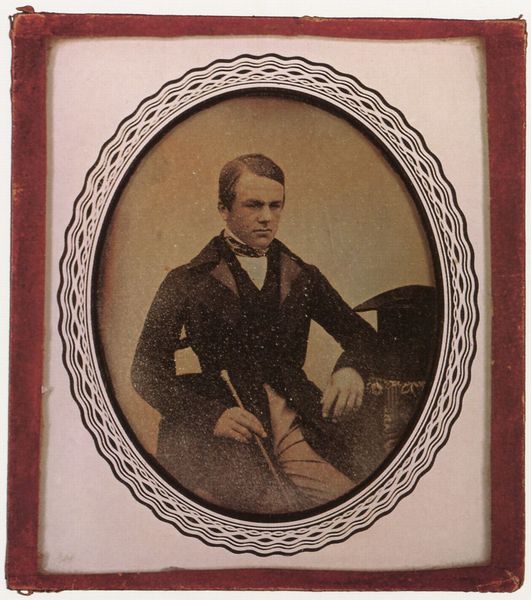
Titel: Porträt von Vladimir Graf Bobrinskij. Paris
Künstler: Französischer Photograph
Schlagwörter: hand, mann, umhang, weiß, ocker, sitzen, braun, frisur, haar, hut, nase, schwarz, stuhl, tisch, blick, rot, tuch, beige, muster, rock, zylinder, alt, anzug, hemd, hose, jacke, jung, arm, blass, kragen, rahmen, stehen, bild, bildnis, herr, hände, portrait, porträt, mantel, adel, rosa, rouge, scheitel, vornehm, kreis, oval, rund, stock, tondo, wellen, bilderrahmen, gehstock, stab, sepia, chair, hands, hat, men, red, velvet, white, frack, black, collar, formal, grey, hair, nose, old, painting, seated, sit, sitting, table, pfeife, ernst, seitenscheitel, streng, halstuch, atelier, looking, brown, edel, junge, ellenbogen, fliege, jackett, weste, foto, fotografie, photographie, knabe, medaillon, schwarz-weiss, bürger, koloriert, photo, junger mann, man, brav, smoking, cut, ear, hamd, binder, boy, eyes, male, suit, gelehrter, black and white, frame, gaze, ornament, coat, mouth, aufnahme, jacket, tie, doppelrahmen, arms, cat, antique, pants, staab, passepartout, circle, war, woven, fingers, book, cane, walking stick, daguerrotypie, resting, sacko, stamp, elipse, gentleman, top hat, twenties, trousers, rich, felt, s/w, tan, stick, round, photograph, photography, wellenmuster, serious, serpia, cylinder, sadness, parted, 19. jahrhundert, 1900, portait, red frame, verzierung, hait, lapels, framework, elbow, tuxedo, waist, grame, tux, +weiß, cilindar, dresspants, monograph, gathered, combed, baun, tolos